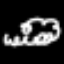
Label: squiggle